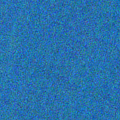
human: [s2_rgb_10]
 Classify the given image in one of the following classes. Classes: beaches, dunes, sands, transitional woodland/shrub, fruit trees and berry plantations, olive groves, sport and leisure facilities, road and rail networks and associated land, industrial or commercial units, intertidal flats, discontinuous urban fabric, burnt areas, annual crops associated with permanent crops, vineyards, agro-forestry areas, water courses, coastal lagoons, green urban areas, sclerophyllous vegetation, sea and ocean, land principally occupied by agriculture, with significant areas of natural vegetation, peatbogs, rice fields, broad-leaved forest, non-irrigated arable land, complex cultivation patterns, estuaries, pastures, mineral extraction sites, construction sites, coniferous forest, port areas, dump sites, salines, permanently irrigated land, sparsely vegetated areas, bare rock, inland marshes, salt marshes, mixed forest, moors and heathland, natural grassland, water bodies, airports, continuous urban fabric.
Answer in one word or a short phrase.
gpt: sea and ocean